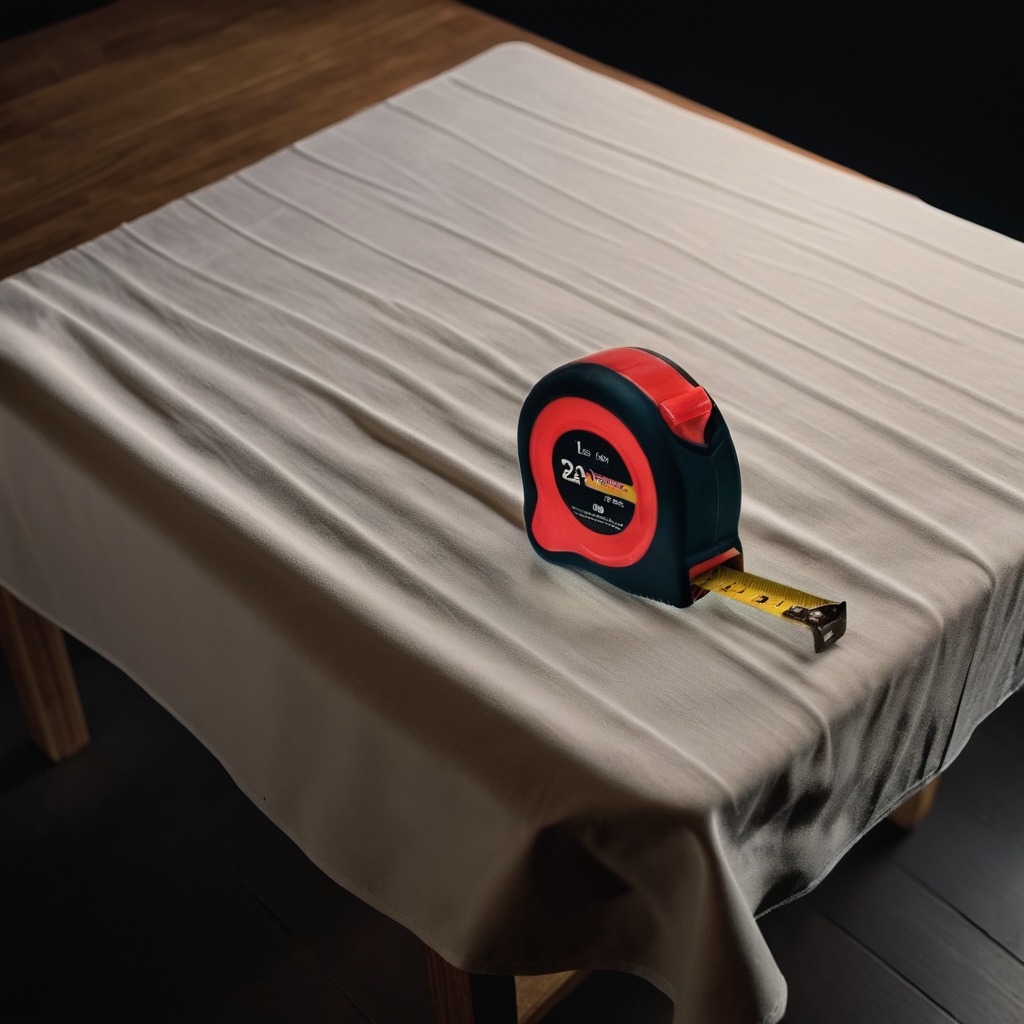
A measuring tape lying on a wooden table inside a workshop at night.